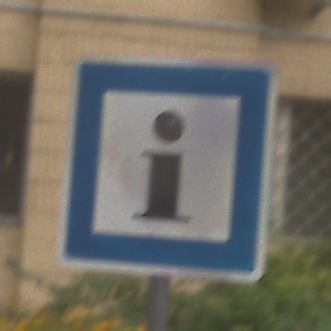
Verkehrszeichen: Informationsstelle
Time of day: MorningAfternoon
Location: Outdoor (Urban)
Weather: Overcast
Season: NotSpecified
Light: Natural